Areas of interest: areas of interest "Park Square"
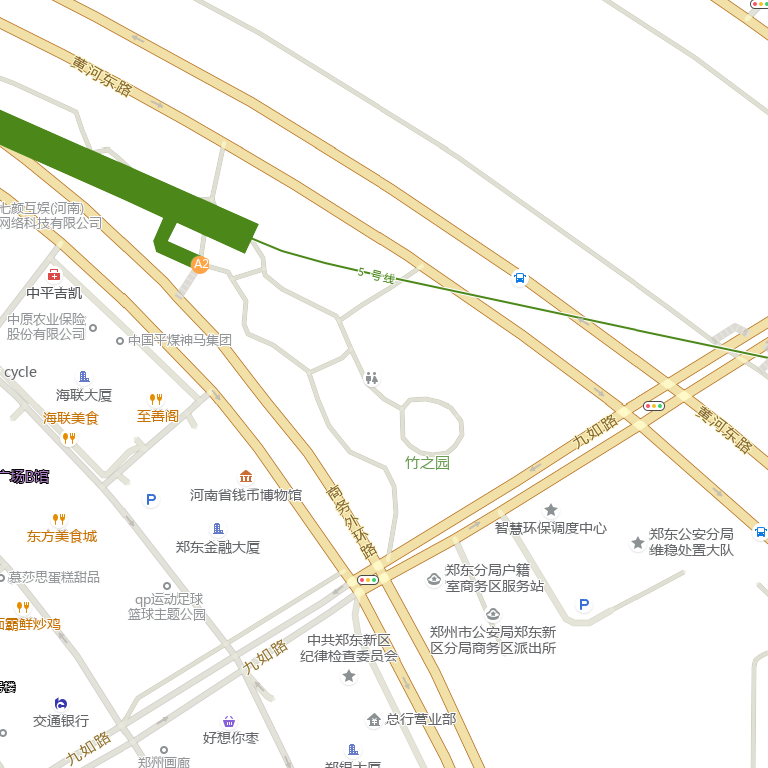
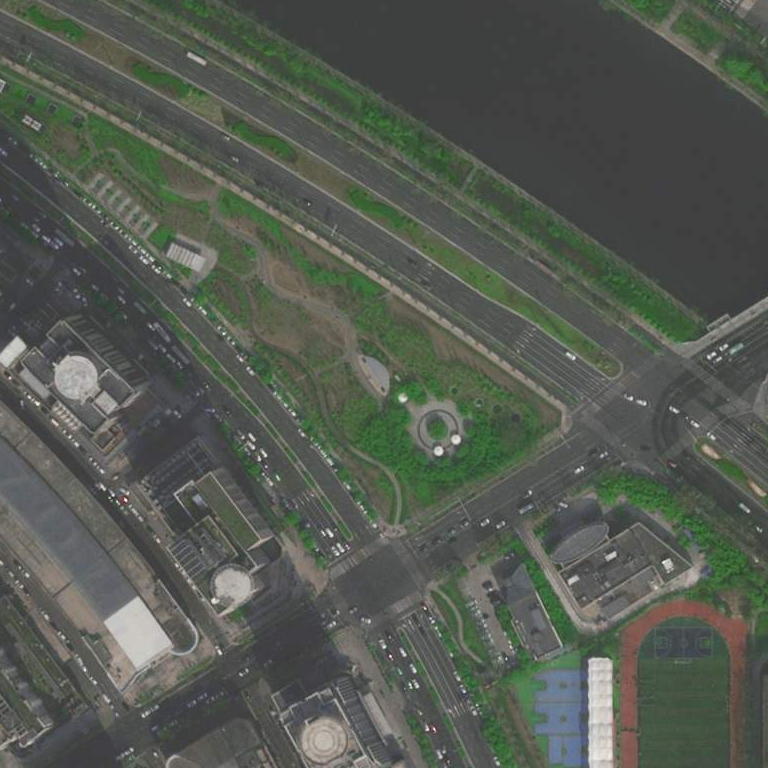